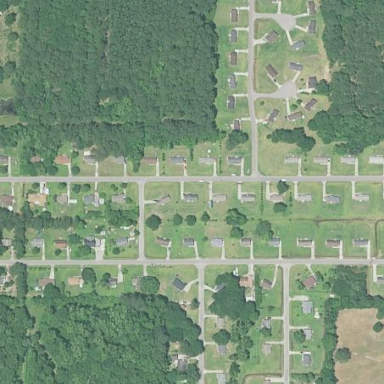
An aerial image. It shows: Residential area in subdivision.